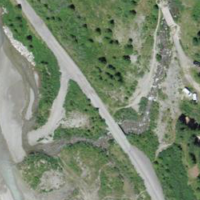
EUNIS habitat code: 47
Species observed at this site:
Parnassia palustris